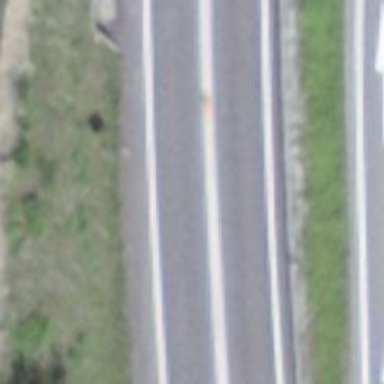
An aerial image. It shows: Asphalt motorway of trunk classification.